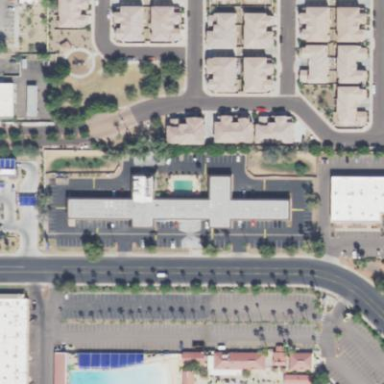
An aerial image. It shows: Commercial area.